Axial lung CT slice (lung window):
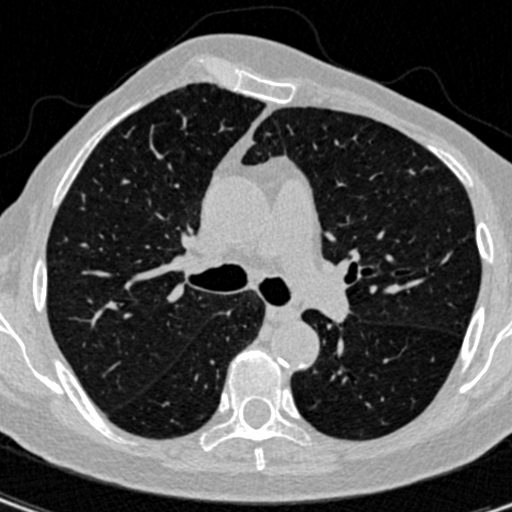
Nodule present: no